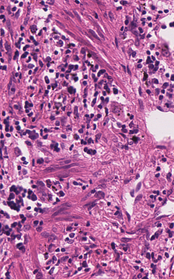
Tumor epithelial tissue: no
Tumor-associated stroma tissue: yes
Normal tissue: no